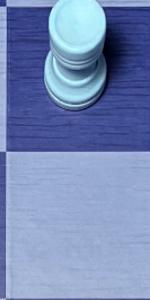
Label: Empty